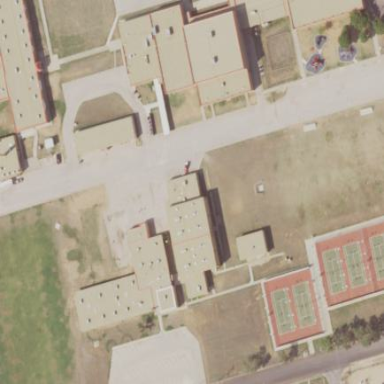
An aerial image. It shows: School.